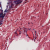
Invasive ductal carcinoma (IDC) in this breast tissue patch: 0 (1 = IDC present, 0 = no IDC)